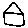
Label: house